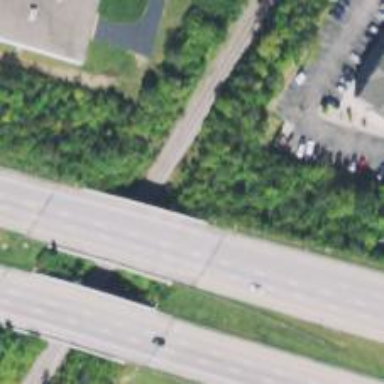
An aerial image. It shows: Motorway with embankment.